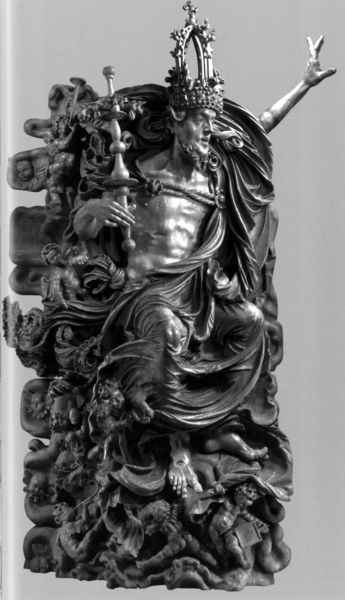
Titel: Hochaltar, Christi aus der Marienkrönung
Künstler: Meister H. L.
Standort: Breisach
Institution: Münster St. Stephanus
Schlagwörter: akt, fuß, hand, mann, nackt, umhang, weiß, wolken, menschen, sitzen, brust, finger, geste, holz, hut, schwarz, blick, tuch, wolke, bart, richter, arm, falten, gesicht, mensch, figur, gewand, mantel, stoff, kind, gotik, krone, kinder, stock, engel, putto, skulptur, statue, bewegt, schwung, relief, stab, füsse, figuren, kaiser, könig, thron, verzierung, draperie, metall, bronze, halbnackt, plastik, foto, fotografie, leiber, eisen, kreuz, nakt, barfuß, schwarz weiß, herrscher, sieg, schnitzerei, römer, gotisch, christus, jesus, wundmale, muskel, verdammte, zeus, heben, erhoben, segnen, gottheit, wundmahle, details, umahng, insignien, zepter, kolz, szepter, hochrelief, retter, spätgotik, rundplastik, wirrwarr, weltgericht, kleinteilig, leinberger, holzplastik, vollplastik, ar, genkäuel, insigniern, kronos, manieristisch, nasser faltenwurf, ann, herrschaftsinsignien, musken, hochreleif, ewan